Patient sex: M
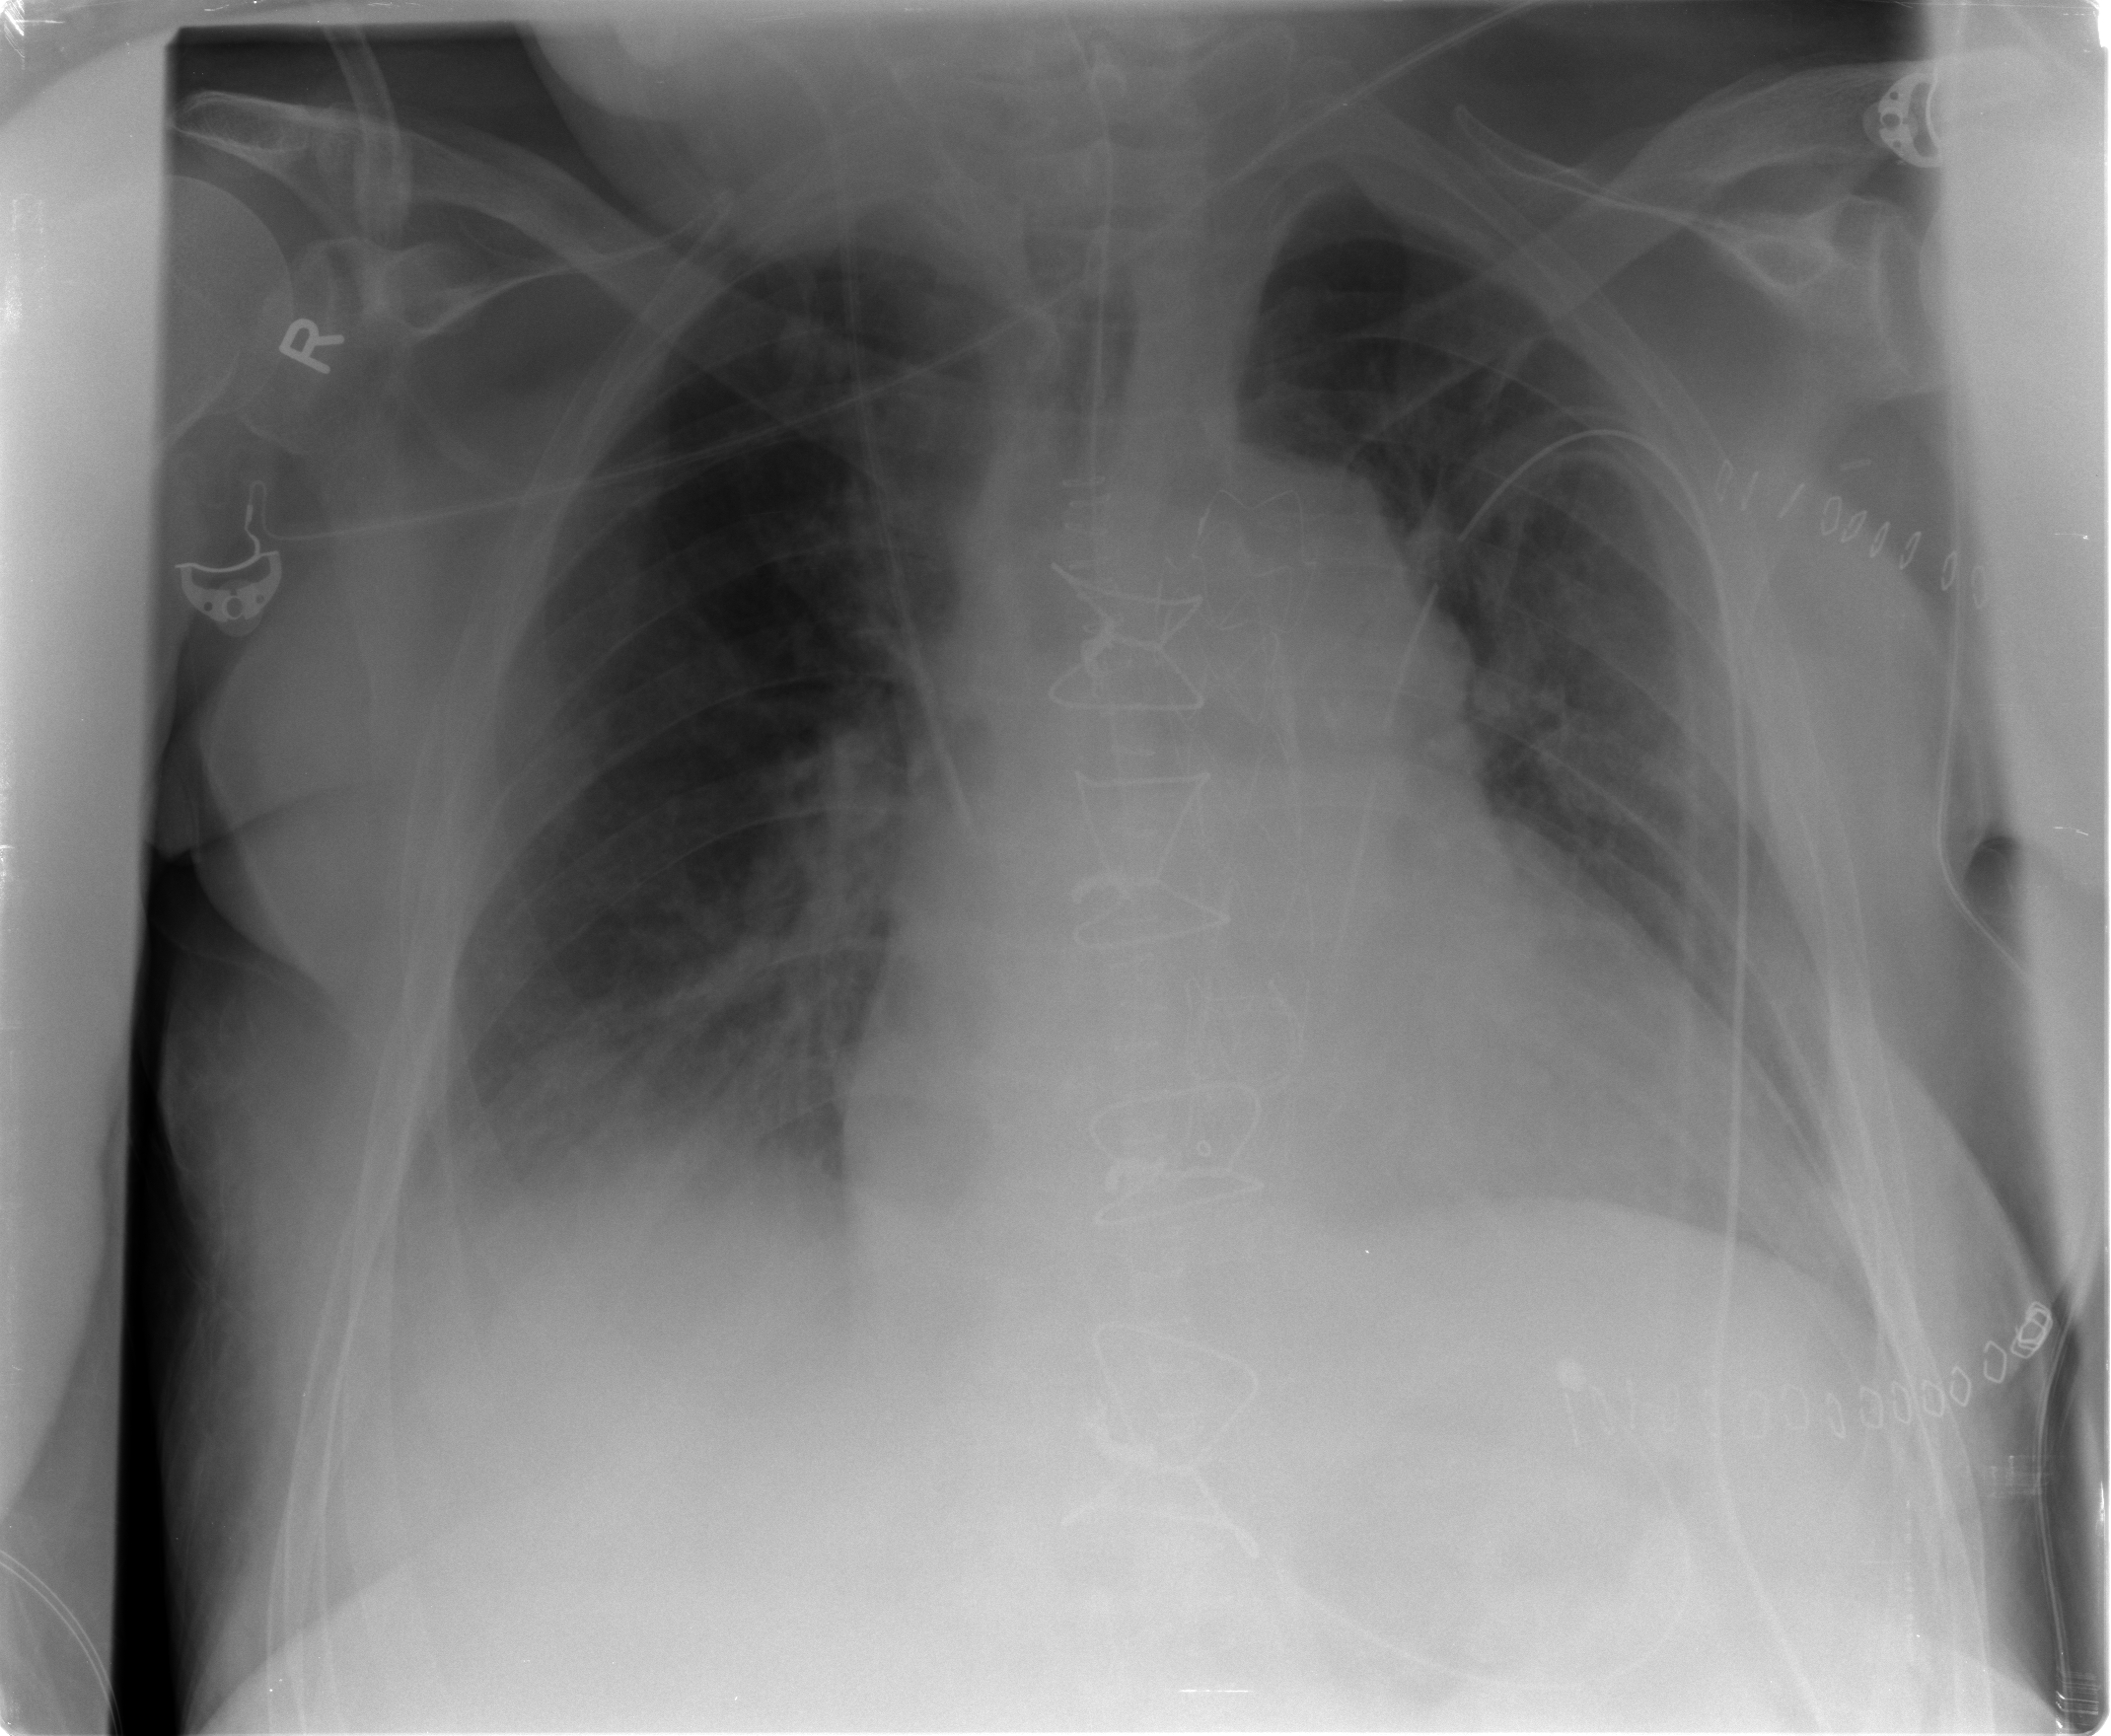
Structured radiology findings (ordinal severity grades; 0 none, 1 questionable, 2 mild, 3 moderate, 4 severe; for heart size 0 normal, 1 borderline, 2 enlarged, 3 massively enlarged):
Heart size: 2
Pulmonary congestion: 2
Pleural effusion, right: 2
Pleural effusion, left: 1
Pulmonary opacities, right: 1
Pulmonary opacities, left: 1
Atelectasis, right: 2
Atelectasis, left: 2